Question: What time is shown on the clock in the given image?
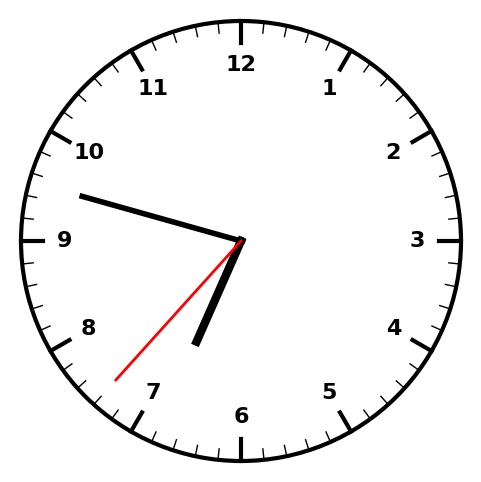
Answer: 06:47:37